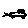
Label: car